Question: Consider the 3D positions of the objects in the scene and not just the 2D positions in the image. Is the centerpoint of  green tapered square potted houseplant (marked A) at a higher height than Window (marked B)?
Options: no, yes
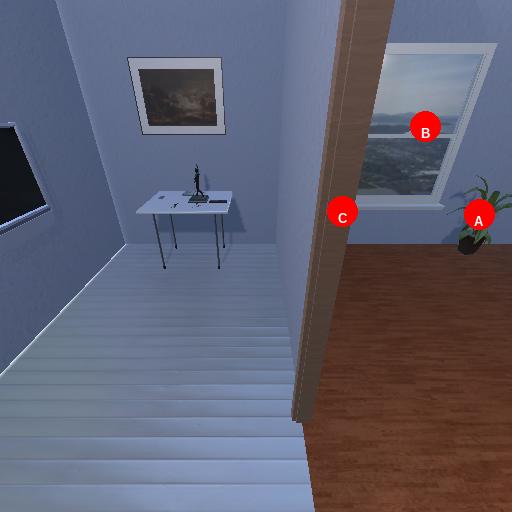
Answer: no